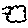
Label: cloud